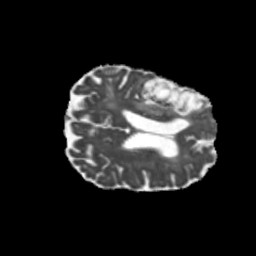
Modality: MD
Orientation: axial
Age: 75
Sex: male
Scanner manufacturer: siemens
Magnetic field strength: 3 T
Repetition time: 5.25 s
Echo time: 0.08 s